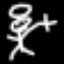
Label: angel